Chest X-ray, PA view. Patient: 41 years old, sex M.
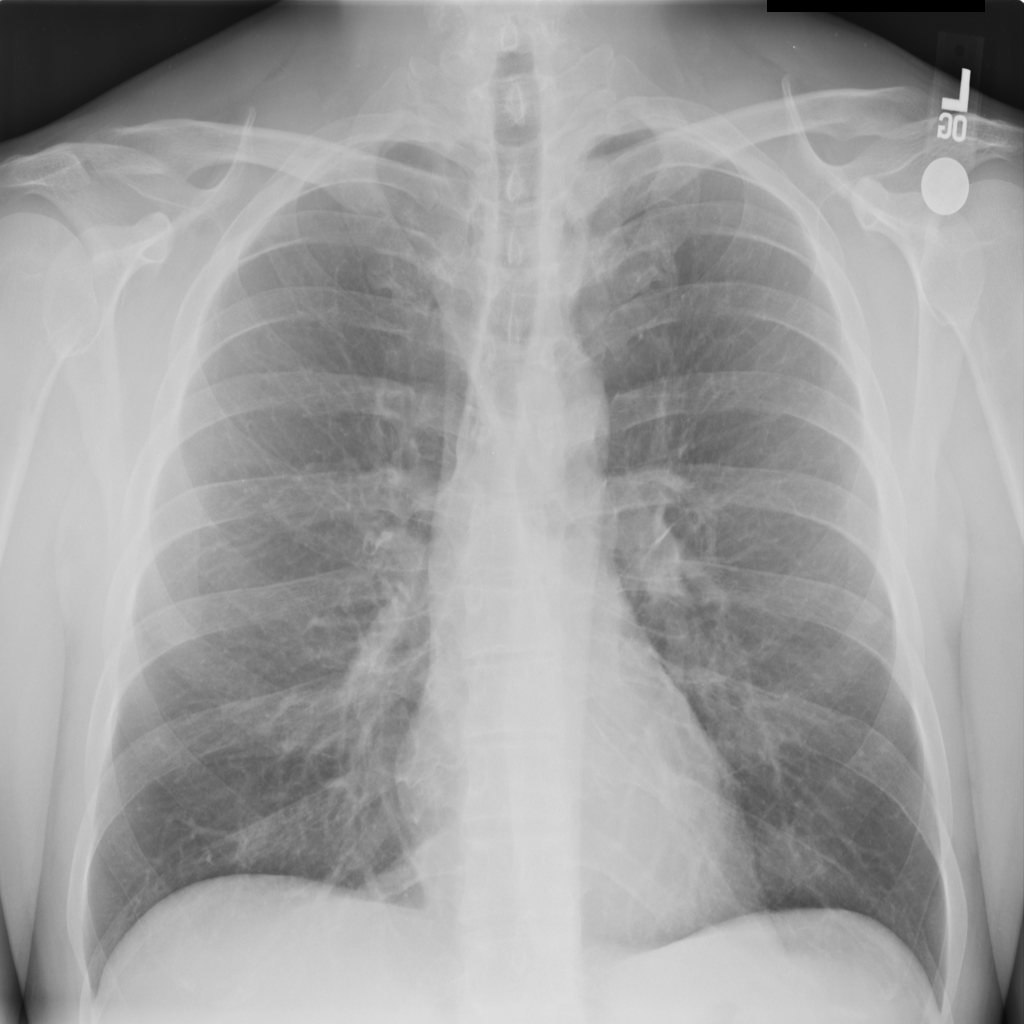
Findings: No Finding